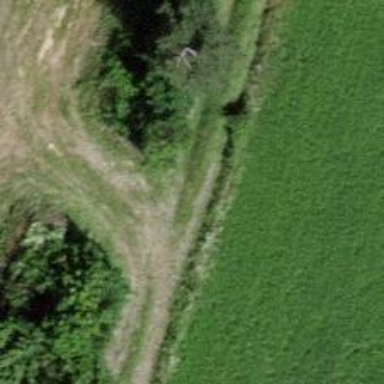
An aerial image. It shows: Gravel track road.